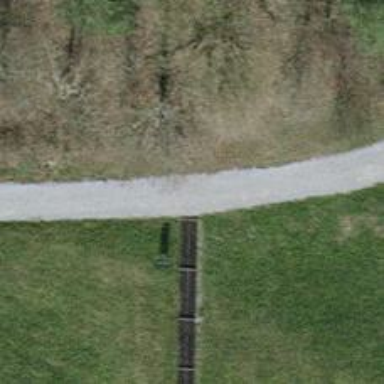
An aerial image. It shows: Road with steps.